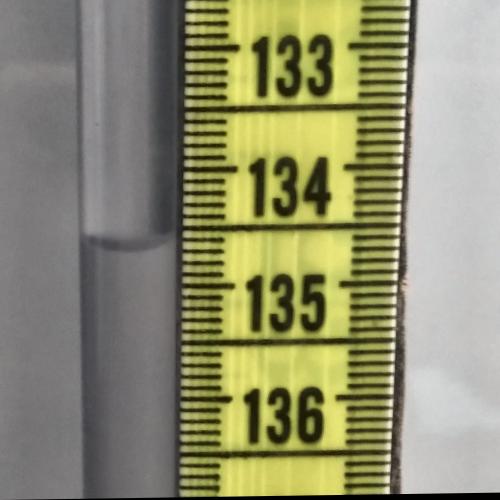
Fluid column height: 134.7 cm